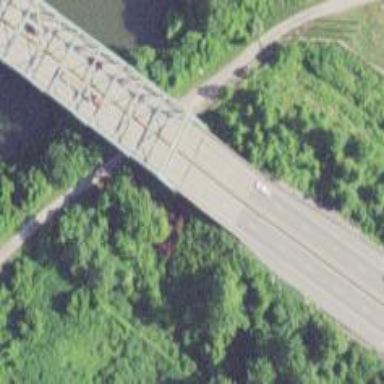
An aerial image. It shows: There is bridge in the image.